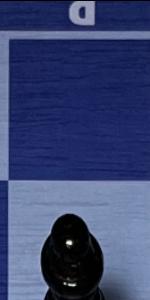
Label: Empty